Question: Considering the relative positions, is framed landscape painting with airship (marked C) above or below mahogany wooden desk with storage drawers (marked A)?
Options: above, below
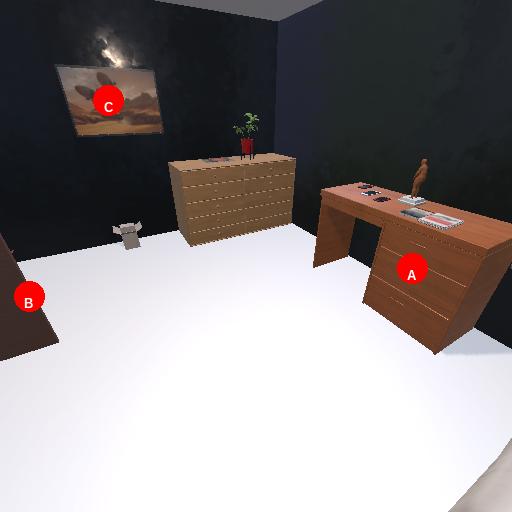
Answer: above